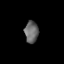
Tissue: lung
Cell type: Epithelial cells
Senescence score: 0.2146
Nuclear area (px): 288
Mean DAPI intensity: 105.007